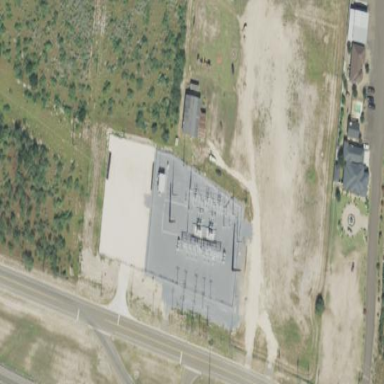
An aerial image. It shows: Distribution substation surrounded by fence.